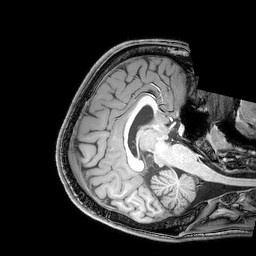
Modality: T1w
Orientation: axial
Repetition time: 0.00828 s
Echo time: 0.00388 s